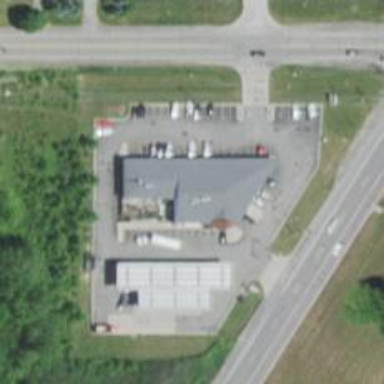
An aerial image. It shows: Convenience shop.